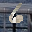
Label: 6